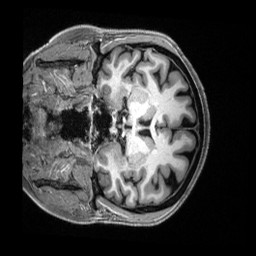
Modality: T1w
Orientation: coronal
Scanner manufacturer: siemens
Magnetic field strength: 3 T
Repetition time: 2.5 s
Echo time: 0.00231 s